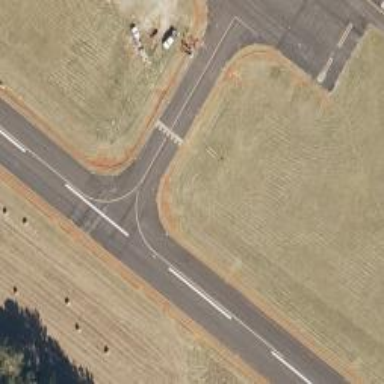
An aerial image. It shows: Image of taxiway at airport.